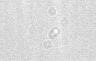
Label: camera_spot